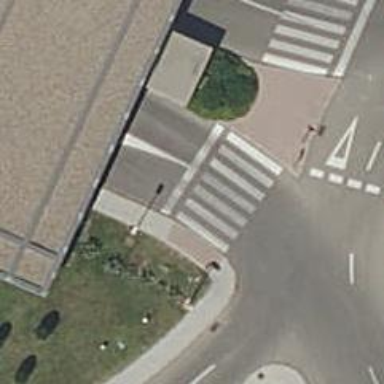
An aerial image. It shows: Sidewalk along the footway.